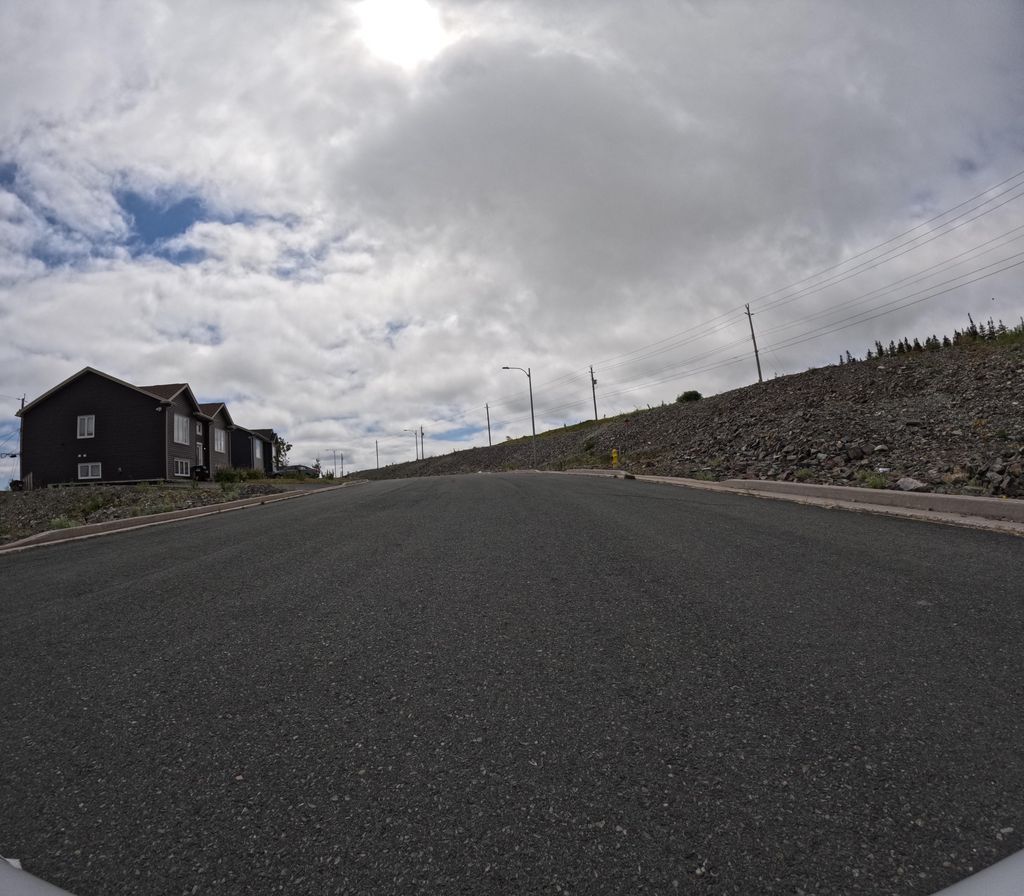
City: st_johns